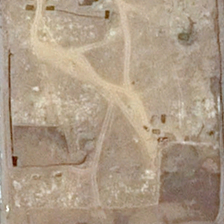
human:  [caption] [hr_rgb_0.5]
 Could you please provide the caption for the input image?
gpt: it is a large piece of bareland .

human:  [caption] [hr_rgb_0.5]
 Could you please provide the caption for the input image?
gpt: it is a large piece of bareland .

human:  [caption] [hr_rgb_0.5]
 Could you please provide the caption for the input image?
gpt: it is a large piece of bareland .

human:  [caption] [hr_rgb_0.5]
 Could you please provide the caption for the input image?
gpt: it is a large piece of bareland .

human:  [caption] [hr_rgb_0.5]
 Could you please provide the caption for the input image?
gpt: it is a large piece of bareland .